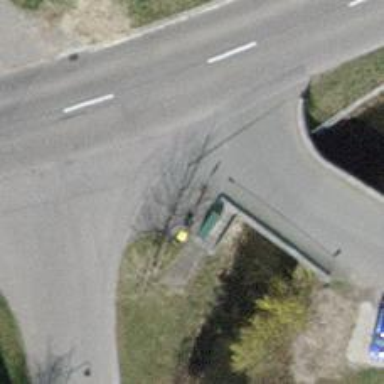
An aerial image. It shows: Bus stop with platform for public transport.